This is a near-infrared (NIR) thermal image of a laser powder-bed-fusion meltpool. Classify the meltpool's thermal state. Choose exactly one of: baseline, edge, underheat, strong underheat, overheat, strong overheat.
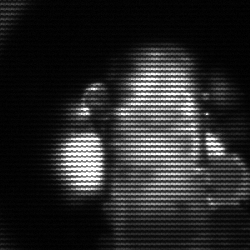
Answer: strong underheat